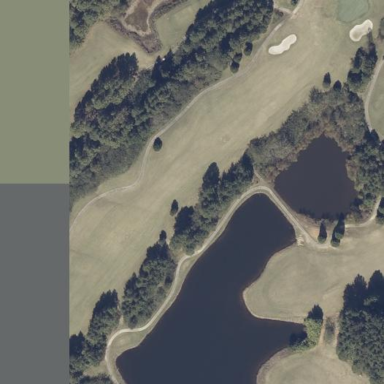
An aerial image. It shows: Rough grass surface in golf course setting.